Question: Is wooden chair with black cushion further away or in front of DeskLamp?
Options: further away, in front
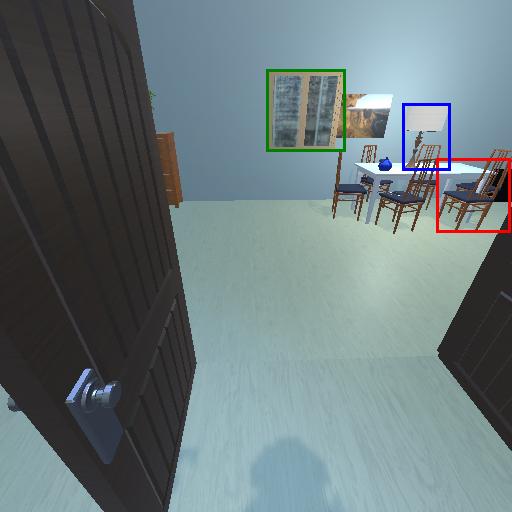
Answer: further away